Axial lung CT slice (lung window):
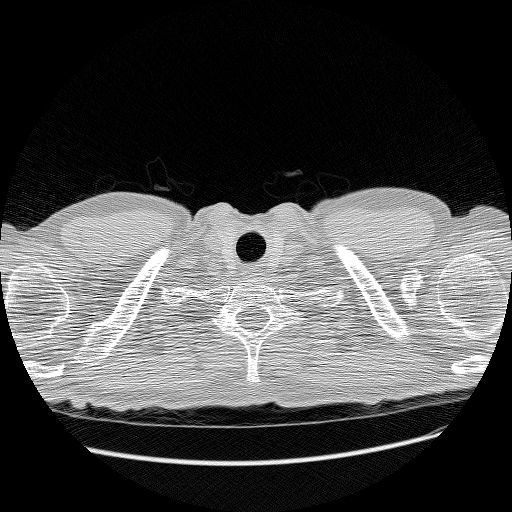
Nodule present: no